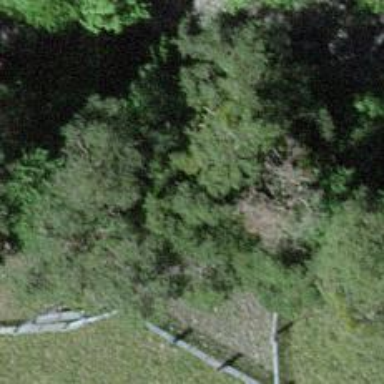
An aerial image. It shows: Fence.